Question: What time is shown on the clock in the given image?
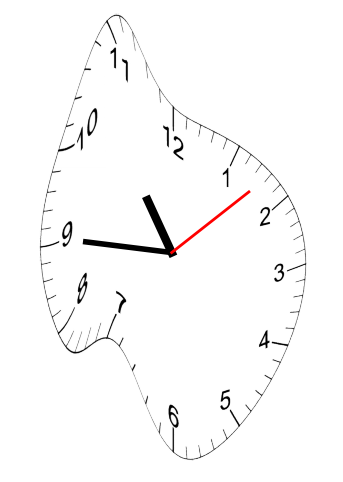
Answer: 10:45:08